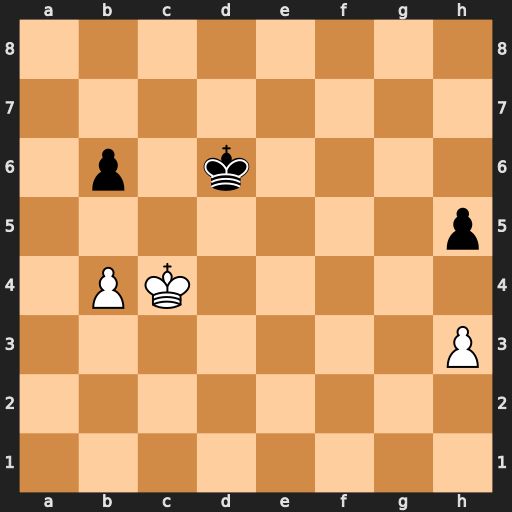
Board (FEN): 8/8/1p1k4/7p/1PK5/7P/8/8
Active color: w
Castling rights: -
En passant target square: -
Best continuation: Kb5 Kc7 Ka6